Question: I'm using this library and my view looks like this pic:

I added a search bar in homeViewController.
'''
func createSearchBar(){
searchbar.showsCancelButton = false
searchbar.placeholder = "searchbartext".localized()
searchbar.delegate = self
self.navigationItem.titleView = searchbar
}
'''
: How can I use this searchbar (in HomeViewController) in child view controller?
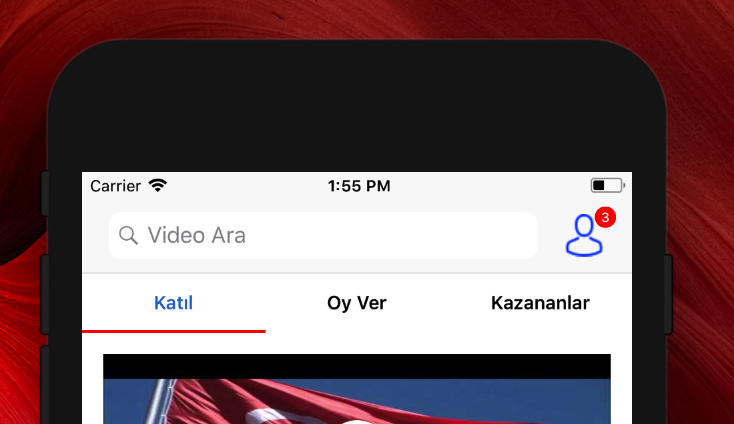
Answer: You need to create an SearchController and set it up to show the results in another TableViewController:
ViewController
'''
import UIKit
class ViewController: UIViewController, UISearchControllerDelegate {
var controladorDeBusca: UISearchController!
var resultsTableViewController: ResultsTableViewController?
override func viewDidLoad() {
super.viewDidLoad()
resultsTableViewController = storyboard!.instantiateViewController(withIdentifier: "resultsTableViewController") as? ResultsTableViewController
configurarControladorDeBusca()
}
func configurarControladorDeBusca() {
controladorDeBusca = UISearchController(searchResultsController: resultsTableViewController)
controladorDeBusca.delegate = self
controladorDeBusca.searchResultsUpdater = resultsTableViewController
controladorDeBusca.dimsBackgroundDuringPresentation = true
definesPresentationContext = true
controladorDeBusca.loadViewIfNeeded()
//Configura a barra do Controlador de busca
controladorDeBusca.searchBar.delegate = resultsTableViewController
controladorDeBusca.hidesNavigationBarDuringPresentation = false
controladorDeBusca.searchBar.placeholder = "Search place"
controladorDeBusca.searchBar.sizeToFit()
controladorDeBusca.searchBar.barTintColor = navigationController?.navigationBar.barTintColor
controladorDeBusca.searchBar.tintColor = self.view.tintColor
//Adiciona a barra do Controlador de Busca a barra do navegador
navigationItem.titleView = controladorDeBusca.searchBar
}
}
'''
ResultsTableViewController
'''
import UIKit
class ResultsTableViewController: UITableViewController, UISearchResultsUpdating, UISearchBarDelegate {
var array = ["Brazil", "Bolivia", "United States", "Canada", "England", "Germany", "France", "Portugal"]
var arrayFilter = [String]()
// MARK: - Table view data source
override func numberOfSections(in tableView: UITableView) -> Int {
// #warning Incomplete implementation, return the number of sections
return 1
}
override func tableView(_ tableView: UITableView, numberOfRowsInSection section: Int) -> Int {
// #warning Incomplete implementation, return the number of rows
return arrayFilter.count
}
override func tableView(_ tableView: UITableView, cellForRowAt indexPath: IndexPath) -> UITableViewCell {
let cell = tableView.dequeueReusableCell(withIdentifier: "searchCell", for: indexPath)
cell.textLabel?.text = arrayFilter[indexPath.row]
return cell
}
func updateSearchResults(for searchController: UISearchController) {
}
func searchBarSearchButtonClicked(_ searchBar: UISearchBar) {
arrayFilter.removeAll()
if let text = searchBar.text {
for string in array {
if string.contains(text) {
arrayFilter.append(string)
}
}
}
tableView.reloadData()
}
func searchBarCancelButtonClicked(_ searchBar: UISearchBar) {
arrayFilter.removeAll()
tableView.reloadData()
}
func searchBarShouldBeginEditing(_ searchBar: UISearchBar) -> Bool {
arrayFilter.removeAll()
tableView.reloadData()
return true
}
}
'''
<URL>